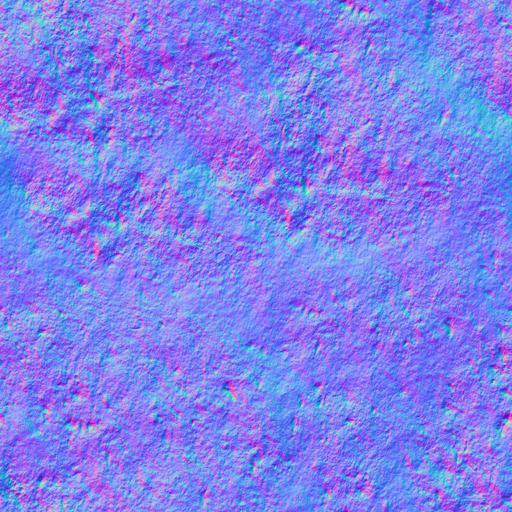
dirt dirty forest ground